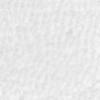
Label: no_change